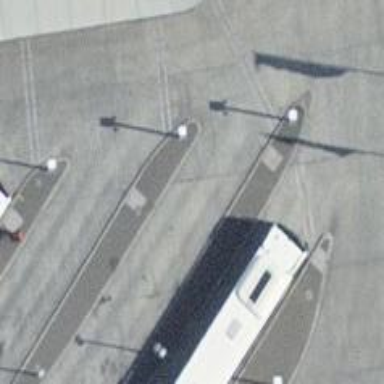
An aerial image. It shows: Raised kerb.